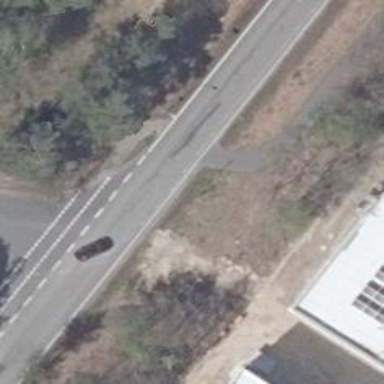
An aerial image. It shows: Road with "give way" sign.